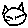
Label: cat